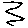
Label: zigzag